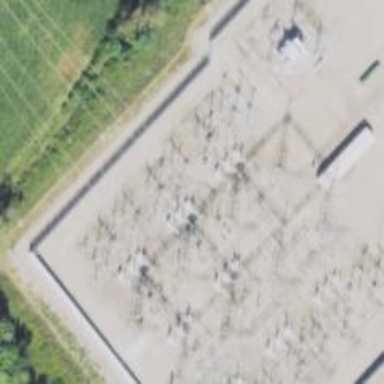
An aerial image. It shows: Switch for power supply.